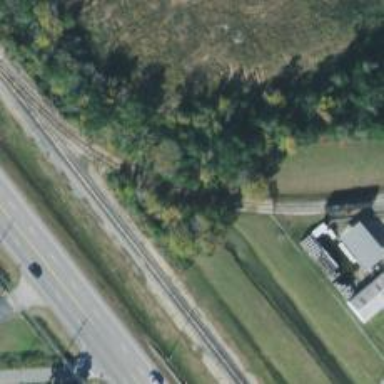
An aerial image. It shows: Rail spur service.